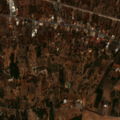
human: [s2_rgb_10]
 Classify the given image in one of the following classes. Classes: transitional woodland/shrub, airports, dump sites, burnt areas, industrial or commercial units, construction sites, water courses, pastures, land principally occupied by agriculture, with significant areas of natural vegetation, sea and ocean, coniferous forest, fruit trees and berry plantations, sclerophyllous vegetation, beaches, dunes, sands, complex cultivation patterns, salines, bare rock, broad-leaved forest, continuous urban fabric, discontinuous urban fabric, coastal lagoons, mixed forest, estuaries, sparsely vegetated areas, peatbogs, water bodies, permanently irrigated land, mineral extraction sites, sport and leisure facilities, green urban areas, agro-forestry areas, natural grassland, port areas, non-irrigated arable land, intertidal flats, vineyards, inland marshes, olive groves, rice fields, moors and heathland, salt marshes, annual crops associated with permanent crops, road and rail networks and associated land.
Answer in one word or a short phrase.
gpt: mineral extraction sites, fruit trees and berry plantations, complex cultivation patterns, land principally occupied by agriculture, with significant areas of natural vegetation